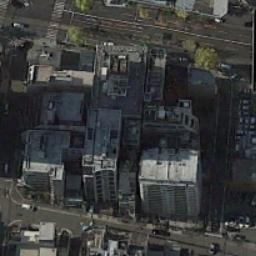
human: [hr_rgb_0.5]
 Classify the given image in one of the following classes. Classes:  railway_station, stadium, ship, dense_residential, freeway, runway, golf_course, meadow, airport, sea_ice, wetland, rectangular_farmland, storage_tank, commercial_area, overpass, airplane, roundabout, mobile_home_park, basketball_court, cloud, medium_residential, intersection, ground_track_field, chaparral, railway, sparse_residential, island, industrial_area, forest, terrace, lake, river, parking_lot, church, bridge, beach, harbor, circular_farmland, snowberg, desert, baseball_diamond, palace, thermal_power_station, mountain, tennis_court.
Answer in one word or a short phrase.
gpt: commercial_area